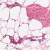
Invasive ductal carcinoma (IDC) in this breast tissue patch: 0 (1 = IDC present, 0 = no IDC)